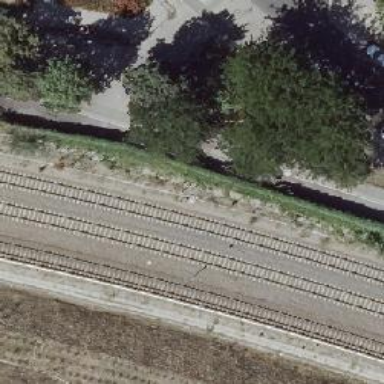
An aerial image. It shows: Railway milestone.